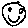
Label: smiley face